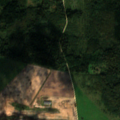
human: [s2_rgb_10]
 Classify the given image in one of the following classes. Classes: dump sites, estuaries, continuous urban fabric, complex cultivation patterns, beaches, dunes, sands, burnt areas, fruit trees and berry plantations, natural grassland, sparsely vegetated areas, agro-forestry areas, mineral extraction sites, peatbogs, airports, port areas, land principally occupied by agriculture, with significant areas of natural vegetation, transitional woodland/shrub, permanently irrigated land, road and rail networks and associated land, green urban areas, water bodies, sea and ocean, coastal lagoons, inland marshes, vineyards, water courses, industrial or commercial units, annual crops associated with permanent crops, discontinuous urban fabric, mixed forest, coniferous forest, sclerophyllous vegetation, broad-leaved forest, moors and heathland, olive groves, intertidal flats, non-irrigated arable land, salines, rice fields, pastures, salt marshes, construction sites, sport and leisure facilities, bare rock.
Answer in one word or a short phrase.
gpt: non-irrigated arable land, land principally occupied by agriculture, with significant areas of natural vegetation, coniferous forest, mixed forest